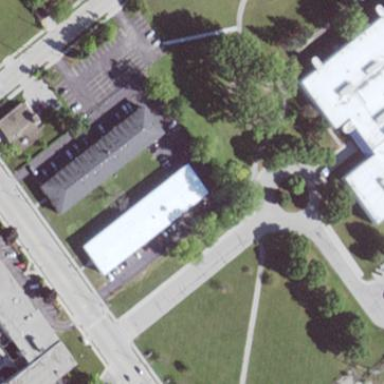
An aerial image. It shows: Garage building.